Question: I am currently trying to generate a graph, but I have one condition on that graph and that is that nodes with only outgoing arrows should be ellipses, the rest should have a box shape, this is what I have:

So in this case I want: 'Place Order-Importance shift-I-Obiect Typc--Customers' and 'Place Order--Quantity shift-1--Object Type--Orders' to be ellipses. The rest should be boxes.
I have tried multiple things including creating a list of specific nodes that should be that an ellipse shape, however it seems that one of the shape commands might be overruling an other one. Does anyone know how I can have my desired output?
Some info about the code:
I make a list called differences with the nodes that should have an ellips shape, the rest should be box shape.
The model object is an object that contains all the edges but comes from another previously build code which I would rather not change since I think it should be possible to it here.
An edge object of model contains a 'source' node and a 'target' node.
I hope this is clear enough.
The specific code (snippet) is here:
'''
from graphviz import Digraph
g = Digraph('G', filename='./output/model_' + str(mi), format='png')
# nxg = nx.DiGraph()
g.graph_attr.update(rankdir='BT')
g.attr('node', shape='box')
sources= list()
targets = list()
PossibleModel.MAX_DEPTH = 3
"""Let us first see what the possible inputs are"""
for edge in model.get_edges():
sources.append(str(edge.source))
targets.append(str(edge.target))
difference = list(set(sources) - set(targets))
print('difference',difference)
for edge in model.get_edges():
edge_contained = ''
for rule in br_rules:
if str(edge.source) in rule or str(edge.target) in rule:
edge_contained += rule + '
'
if edge_contained == '':
g.attr('edge', color='red')
g.edge(str(edge.source), str(edge.target),label=str(edge.weight))
if str(edge.source) in difference:
g.attr('node',attrs=str(edge.source),shape='ellipse')
else:
g.attr('node',attrs=str(edge.source), shape='box')
g.attr('node',attrs=str(edge.target))
else:
g.attr('edge', color='blue')
#str(round(edge.correlation, 2)))
g.edge(str(edge.source), str(edge.target), label=edge_contained)
if str(edge.source) in difference:
g.attr('node',attrs=str(edge.source),shape='ellipse')
else:
g.attr('node',attrs=str(edge.source), shape='box')
g.attr('node',attrs=str(edge.target), shape='box')
'''
The Dot file code is here:
'''
digraph G {
graph [rankdir=BT]
node [shape=box]
edge [color=red]
"Place Order--Quantity_shift-1--Object_Type--Orders" -> "Determine shipping method--Shipping Method_shift-1--Object_Type--Orders" [label=100]
node [attrs="Place Order--Quantity_shift-1--Object_Type--Orders" shape=ellipse]
node [attrs="Determine shipping method--Shipping Method_shift-1--Object_Type--Orders"]
edge [color=red]
"Place Order--Importance_shift-1--Object_Type--Customers" -> "Determine shipping method--Shipping Method_shift-1--Object_Type--Orders" [label=100]
node [attrs="Place Order--Importance_shift-1--Object_Type--Customers" shape=ellipse]
node [attrs="Determine shipping method--Shipping Method_shift-1--Object_Type--Orders"]
edge [color=red]
"Calculate Order Value--Order Value_shift-1--Object_Type--Orders" -> "Determine shipping method--Shipping Method_shift-1--Object_Type--Orders" [label=100]
node [attrs="Determine shipping method--Shipping Method_shift-1--Object_Type--Orders"]
edge [color=red]
"Place Order--Quantity_shift-1--Object_Type--Orders" -> "Calculate Order Value--Order Value_shift-1--Object_Type--Orders" [label=100]
node [attrs="Place Order--Quantity_shift-1--Object_Type--Orders" shape=ellipse]
node [attrs="Calculate Order Value--Order Value_shift-1--Object_Type--Orders"]}'
'''
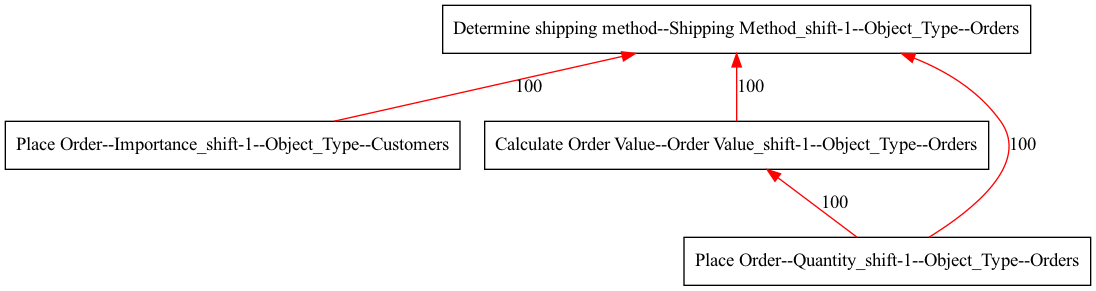
Answer: Here is a solution using the language (<URL>. comes with the Graphviz package so it should already be present on your computer.
As a one-liner:
'gvpr -c 'N{if ($.indegree==0)$.shape="ellipse";else $.shape="box";}' yourfile.gv'
What it does:
- - -